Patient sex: M
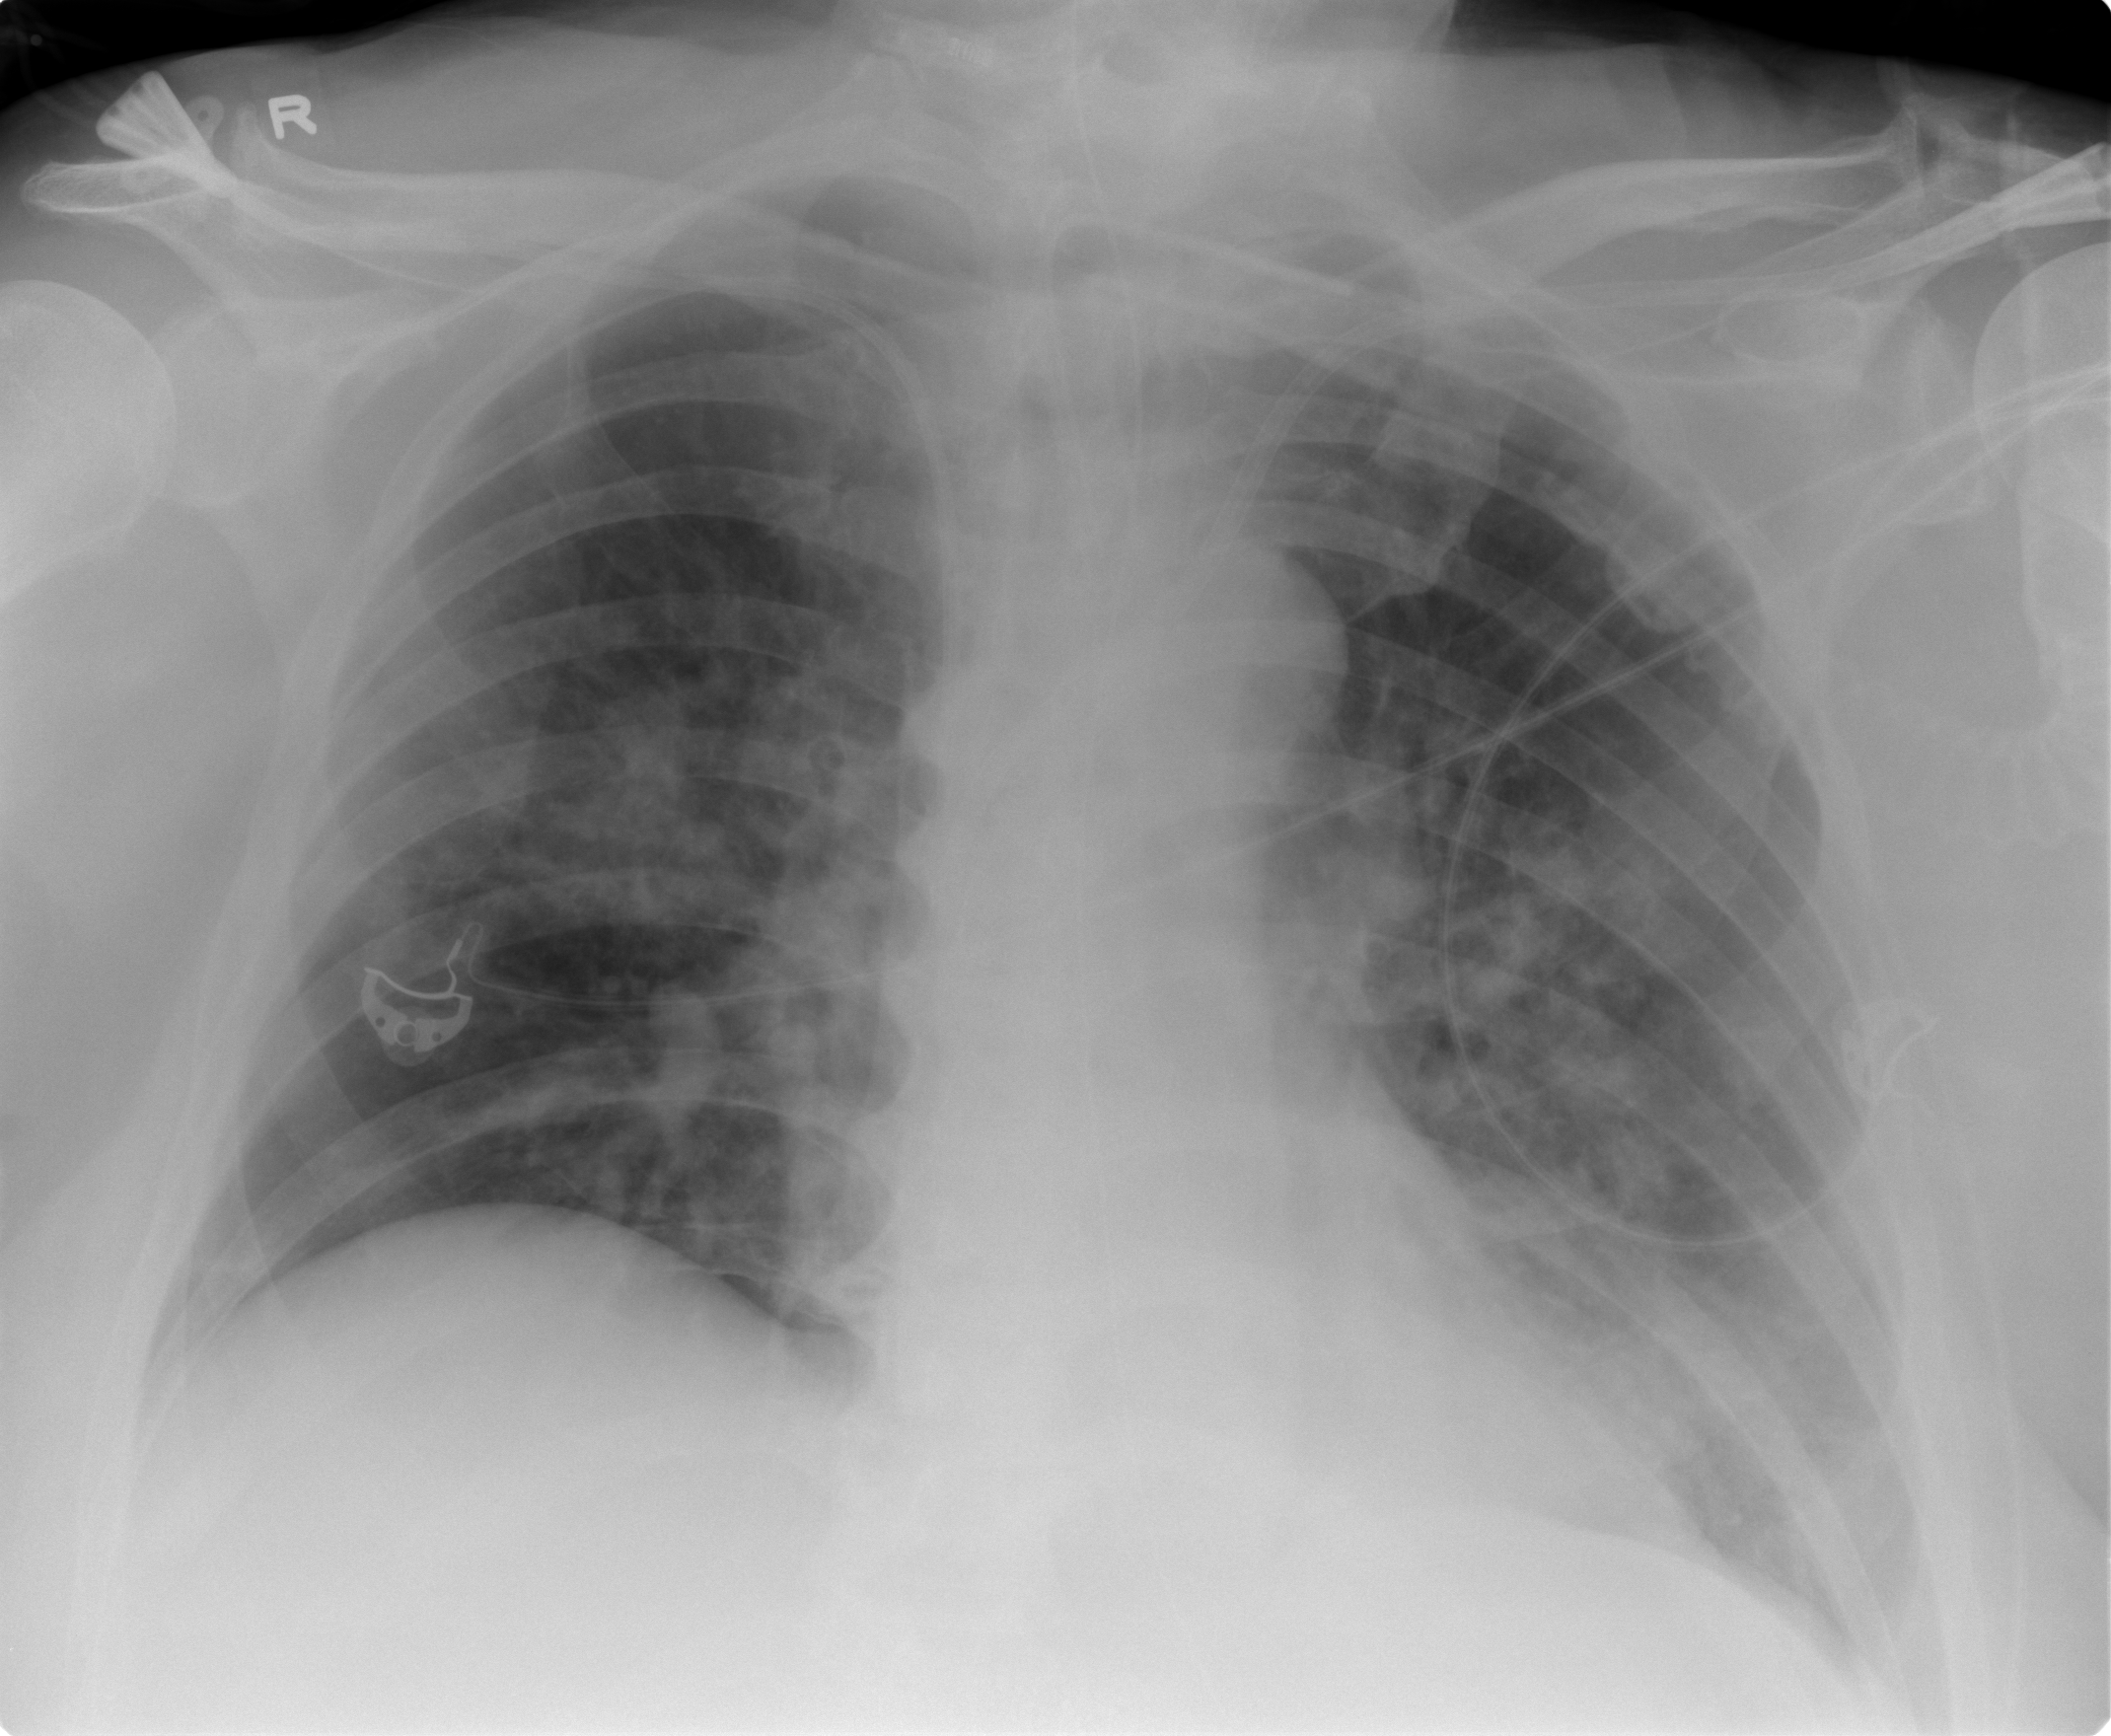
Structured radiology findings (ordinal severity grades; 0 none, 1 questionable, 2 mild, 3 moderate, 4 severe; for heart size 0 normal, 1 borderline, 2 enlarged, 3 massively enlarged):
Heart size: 1
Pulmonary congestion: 0
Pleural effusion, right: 0
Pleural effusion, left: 1
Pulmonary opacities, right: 2
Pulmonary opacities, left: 2
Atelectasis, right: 0
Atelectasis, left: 2